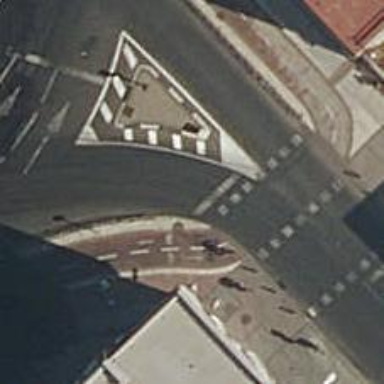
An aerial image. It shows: Road with traffic signals.